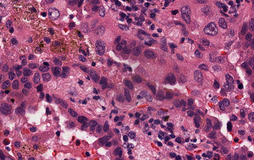
Tumor epithelial tissue: yes
Tumor-associated stroma tissue: yes
Normal tissue: no